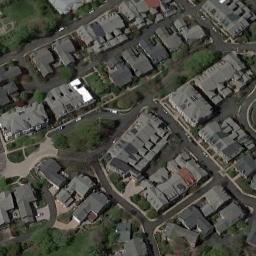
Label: dense_residential